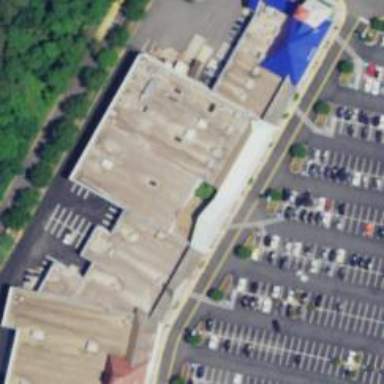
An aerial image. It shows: Supermarket.